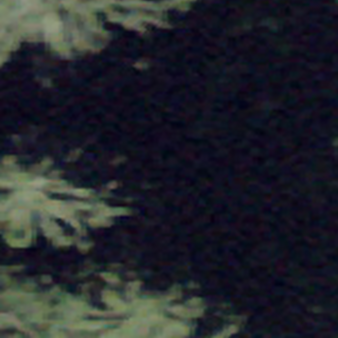
Label: other